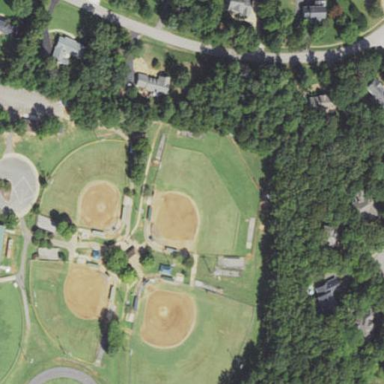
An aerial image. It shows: Baseball pitch for leisure land.